Question:
It is necessary to create a discontinuous line consisting of circles with a diameter of 4px. And the distance between the circles should be 8px. I can't get the desired result in CSS, please help.
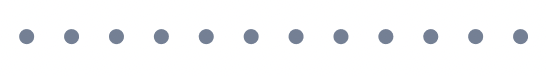
Answer: radial-gradient can do it:
'''
.line {
height: 6px; /* diametre */
background:
radial-gradient(circle closest-side, blue 90%, #0000)
0/14px 100%; /* 14px = 6px + 8px */
}
'''
'''
<div class="line"></div>
'''